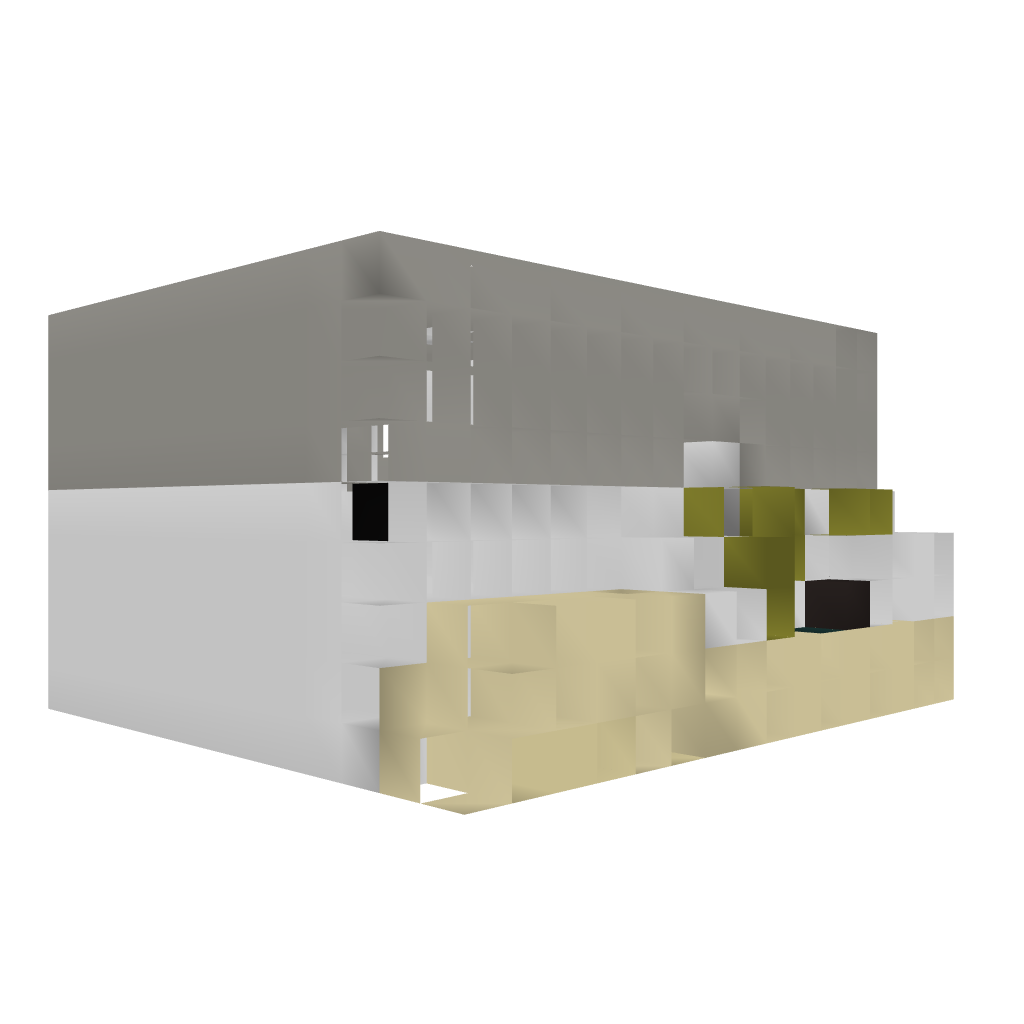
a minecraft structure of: Small PvP Arena